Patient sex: F
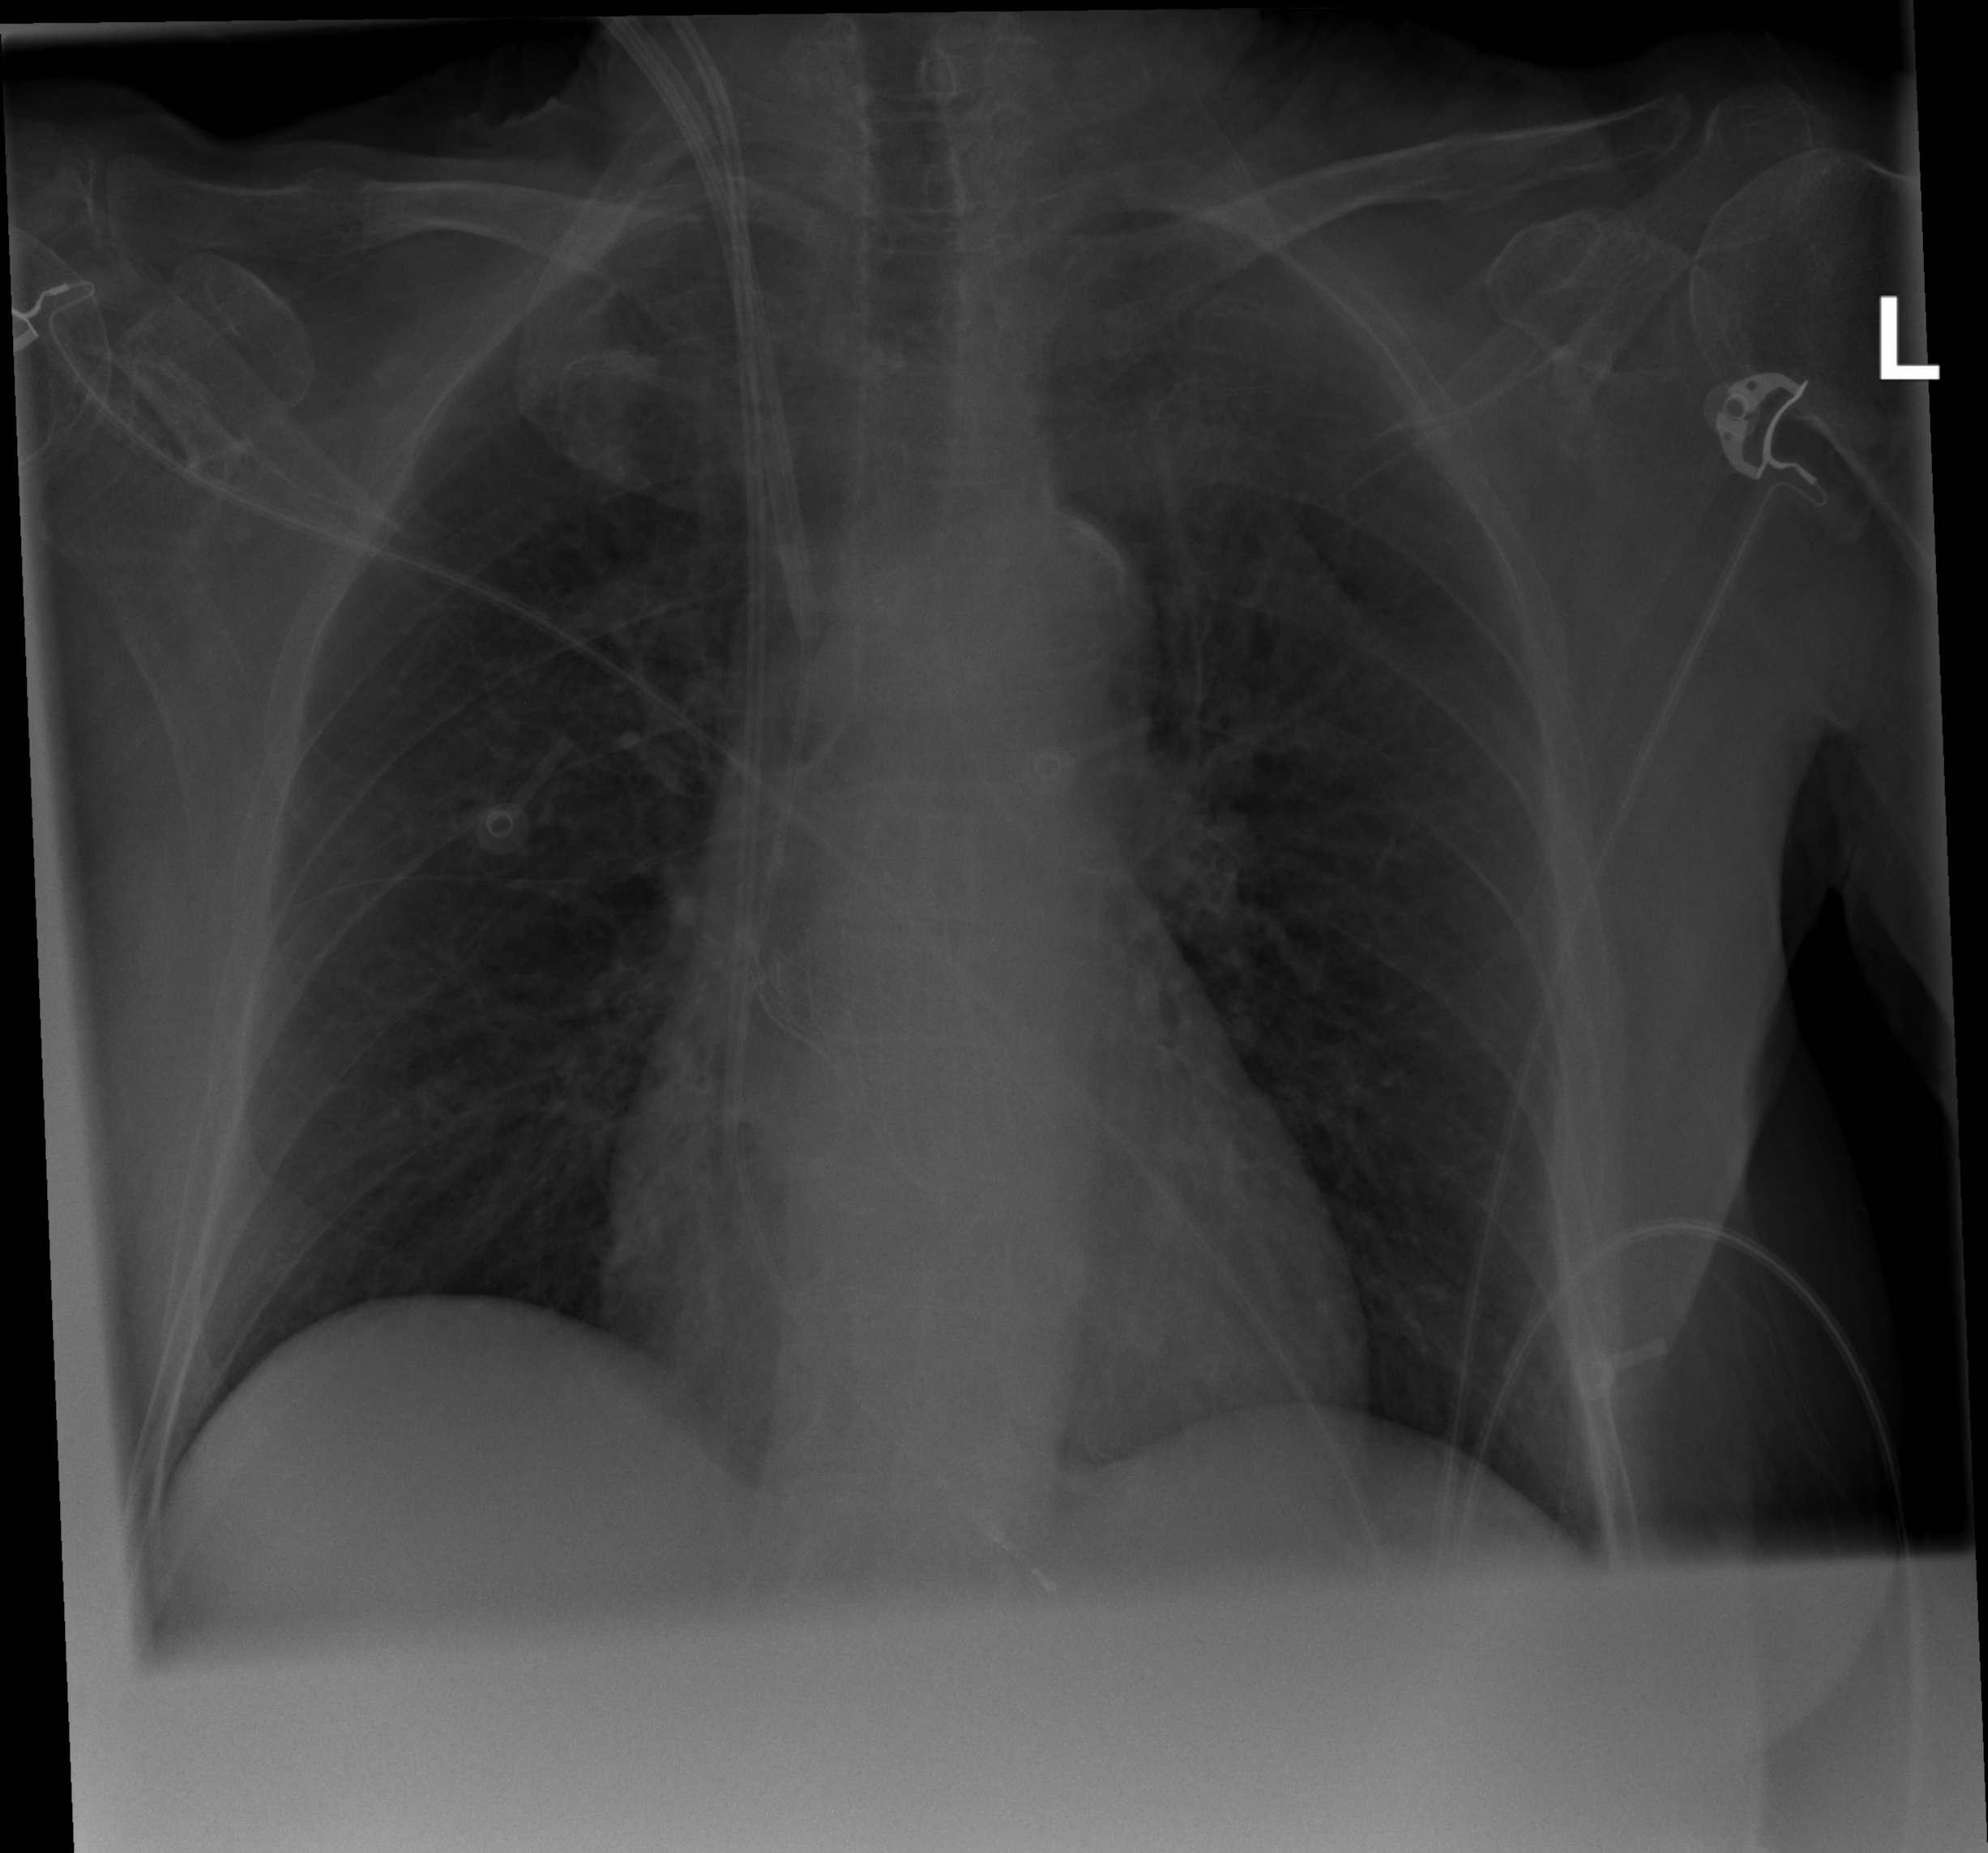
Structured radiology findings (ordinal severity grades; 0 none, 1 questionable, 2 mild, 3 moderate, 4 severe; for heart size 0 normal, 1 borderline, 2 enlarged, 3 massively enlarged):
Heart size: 0
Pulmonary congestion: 0
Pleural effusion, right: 0
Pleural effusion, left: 0
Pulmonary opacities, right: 0
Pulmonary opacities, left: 0
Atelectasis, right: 0
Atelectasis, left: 0